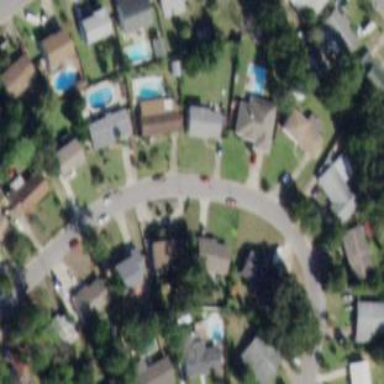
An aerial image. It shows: Residential area consisting of single-family homes.